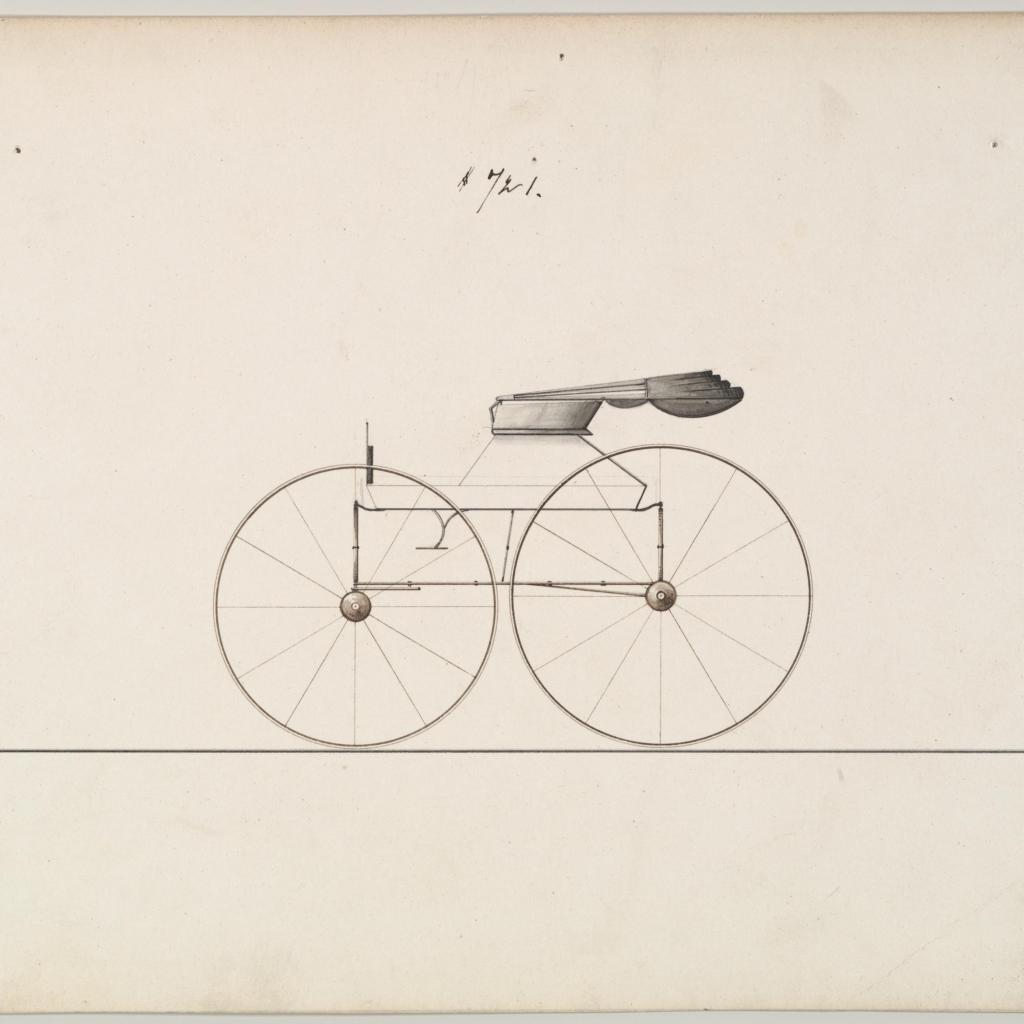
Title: Design for Wagon, no. 721
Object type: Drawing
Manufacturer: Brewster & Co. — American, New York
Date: ca. 1860
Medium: Pen and black ink
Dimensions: sheet: 6 15/16 x 9 7/8 in. (17.6 x 25.1 cm)
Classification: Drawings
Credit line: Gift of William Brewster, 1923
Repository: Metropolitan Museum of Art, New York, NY